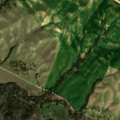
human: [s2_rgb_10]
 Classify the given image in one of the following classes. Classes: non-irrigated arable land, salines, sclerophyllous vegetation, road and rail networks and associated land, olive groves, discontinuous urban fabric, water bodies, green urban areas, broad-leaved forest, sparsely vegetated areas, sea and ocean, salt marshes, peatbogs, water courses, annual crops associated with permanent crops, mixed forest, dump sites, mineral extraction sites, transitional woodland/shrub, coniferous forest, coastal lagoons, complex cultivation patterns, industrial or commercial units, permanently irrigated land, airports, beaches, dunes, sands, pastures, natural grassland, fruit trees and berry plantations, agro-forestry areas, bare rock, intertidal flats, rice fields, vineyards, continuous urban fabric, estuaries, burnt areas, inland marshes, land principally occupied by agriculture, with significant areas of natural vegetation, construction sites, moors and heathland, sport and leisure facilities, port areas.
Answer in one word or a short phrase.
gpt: non-irrigated arable land, annual crops associated with permanent crops, agro-forestry areas, transitional woodland/shrub